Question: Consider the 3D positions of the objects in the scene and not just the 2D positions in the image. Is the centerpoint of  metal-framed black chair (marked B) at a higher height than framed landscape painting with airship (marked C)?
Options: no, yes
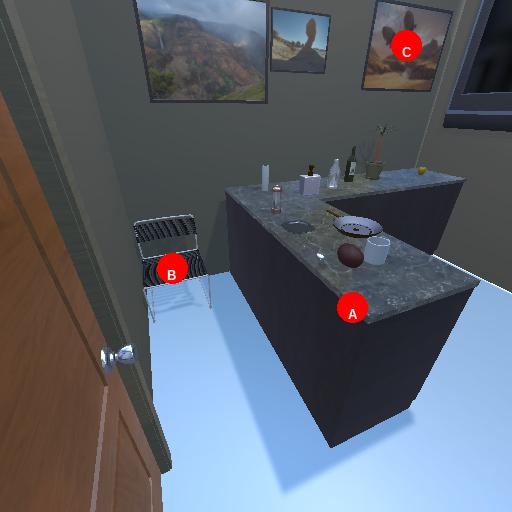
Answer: no